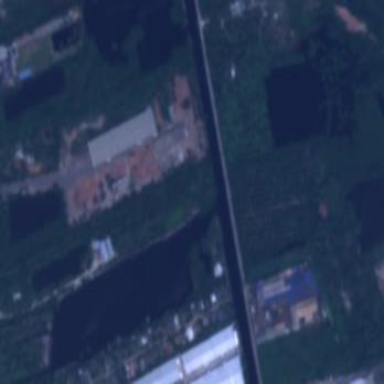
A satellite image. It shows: Industrial area.